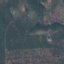
Label: HerbaceousVegetation